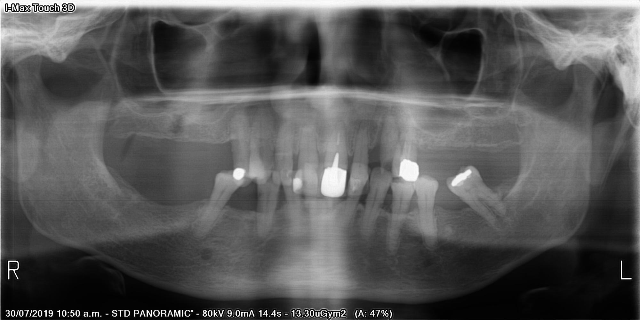
adult